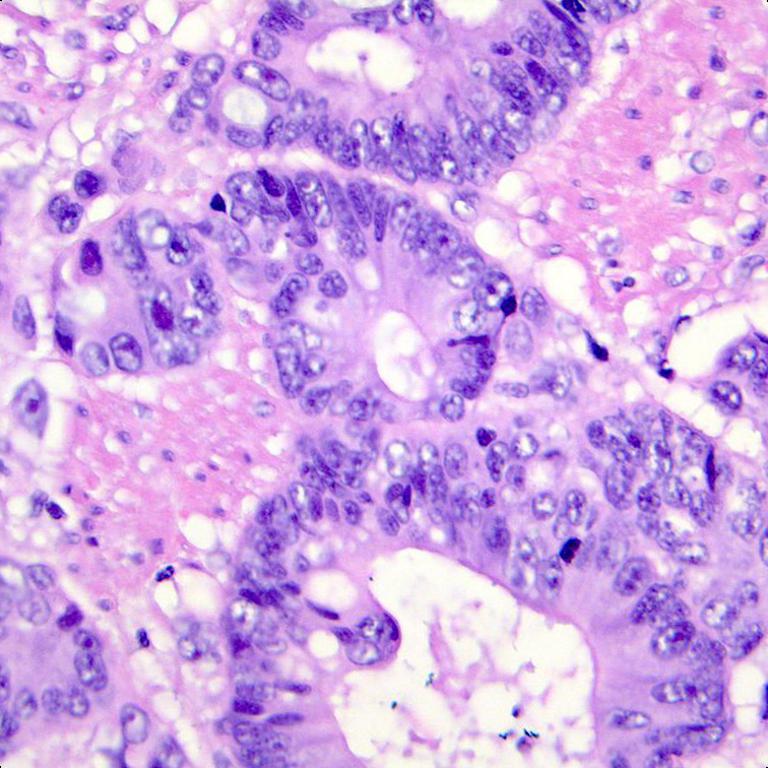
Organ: colon
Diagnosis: adenocarcinomas